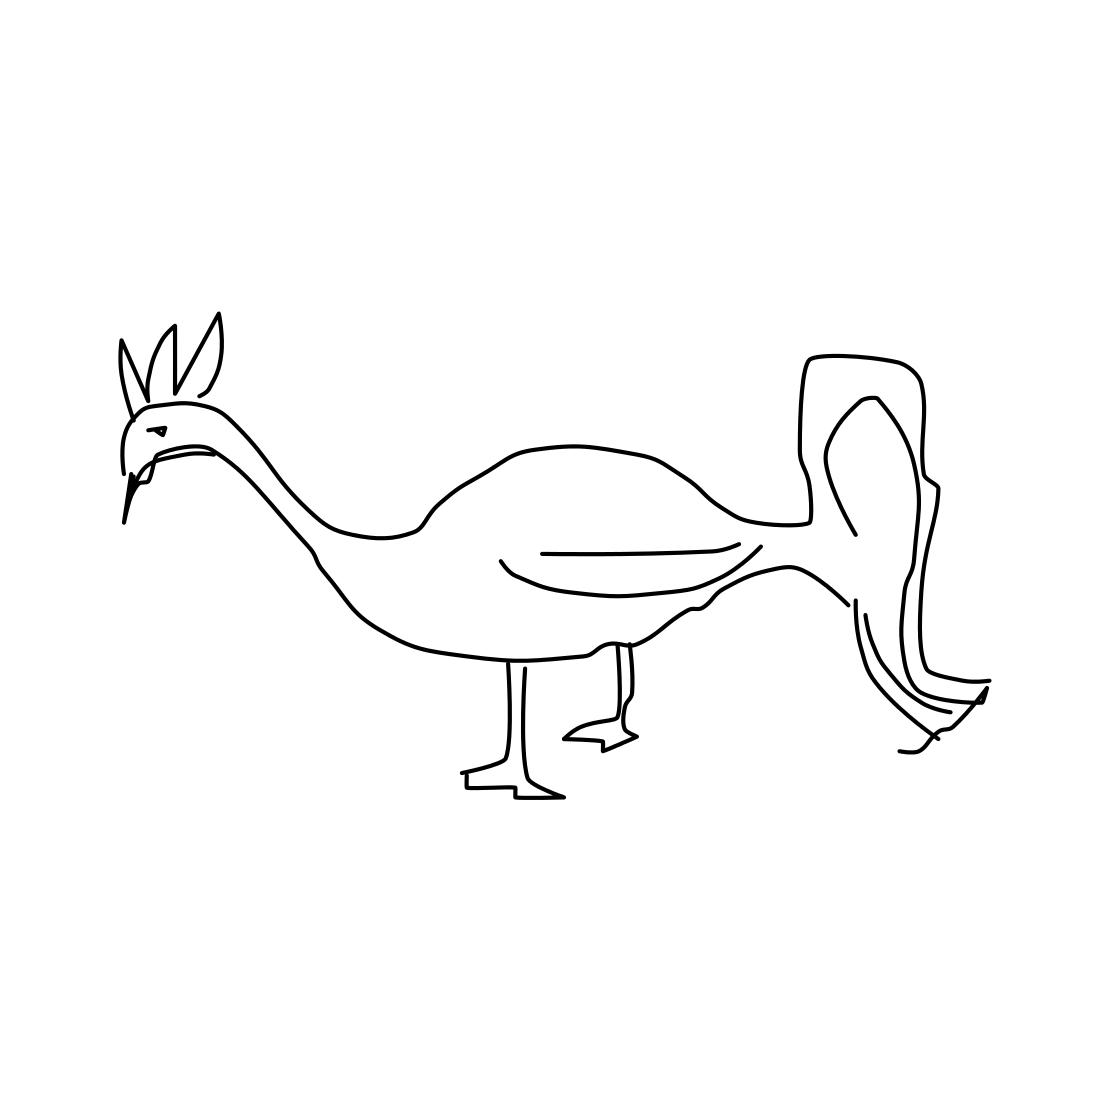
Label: rooster